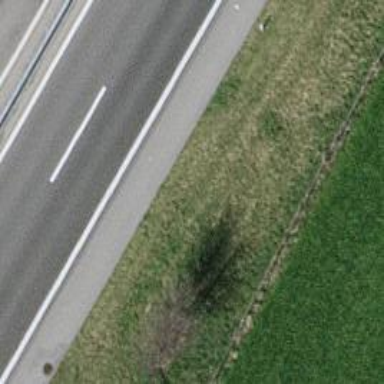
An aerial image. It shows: Hedge acting as barrier.